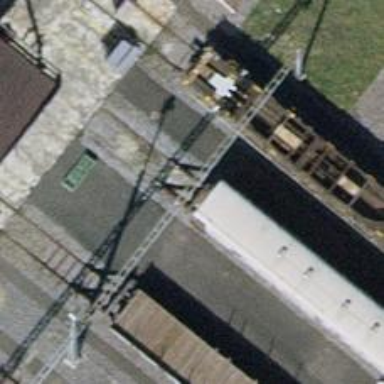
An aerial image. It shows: Railway buffer stop.